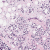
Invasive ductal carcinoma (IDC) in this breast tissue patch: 1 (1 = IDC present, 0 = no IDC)